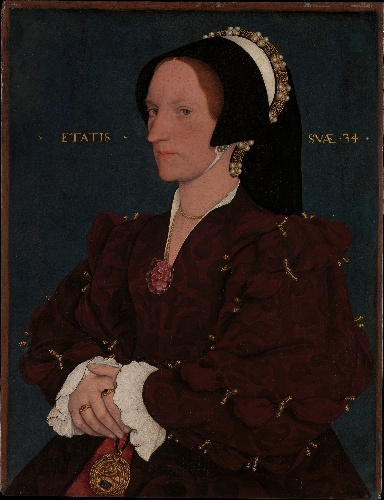
Title: Lady Lee (Margaret Wyatt, born about 1509)
Artist: Hans Holbein the Younger
Artist bio: German, Augsburg 1497/98–1543 London
Date: early 1540s
Object type: Painting
Classification: Paintings
Medium: Oil and gold on oak
Dimensions: 17 3/8 × 13 3/8 in. (44.1 × 34 cm)
Department: European Paintings
Credit line: Bequest of Benjamin Altman, 1913
Accession year: 1914
Repository: Metropolitan Museum of Art, New York, NY
Tags: Portraits|Women